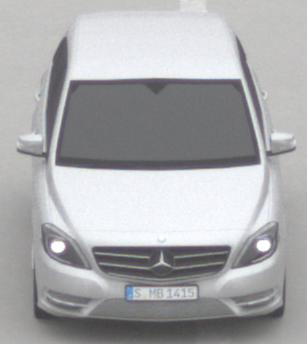
Make: Mercedes-Benz
Model: B 180 BlueEFFICIENCY
Detailed model: B-Class (246)
Model produced from: 2011/11
Model produced until: 2012/10
Doors: 5
Color: white
Road condition: dry road
Daytime: midday
Contrast: low contrast